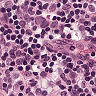
Metastatic tissue present: yes